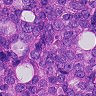
Metastatic tissue present: yes